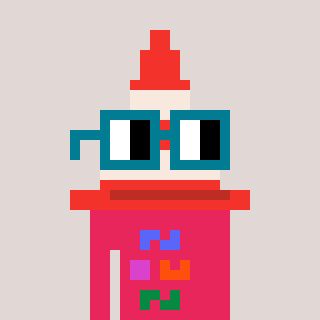
a pixel art character with square dark green glasses, a cone-shaped head and a redpinkish-colored body on a warm background